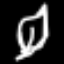
Label: leaf